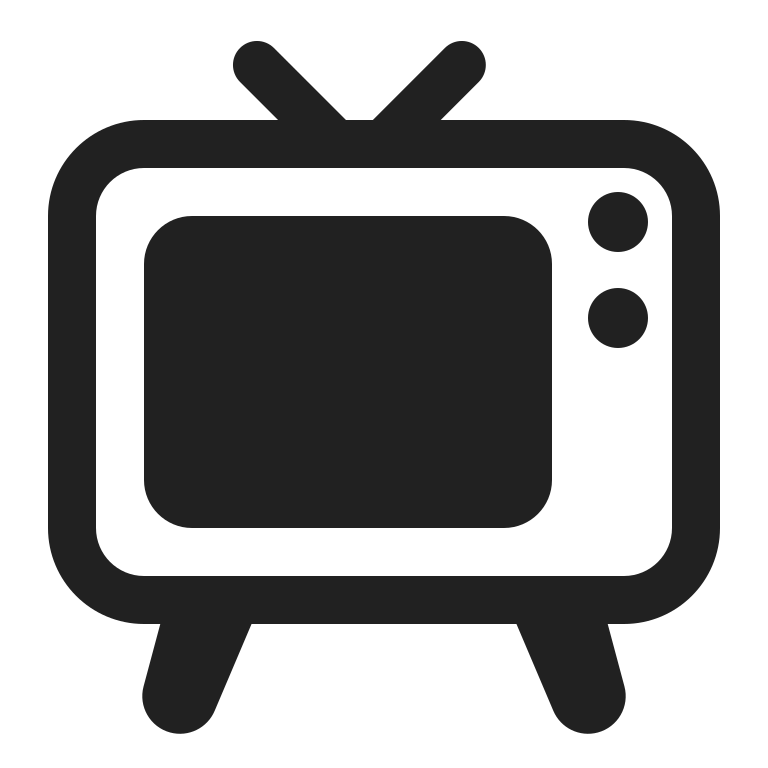
television high contrast